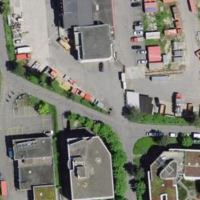
EUNIS habitat code: 54
Species observed at this site:
Acer campestre